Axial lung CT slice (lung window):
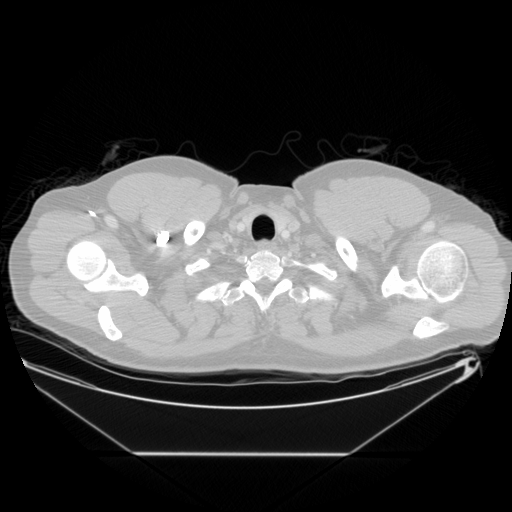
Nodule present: no